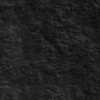
Atmospheric dust classification: not_dusty